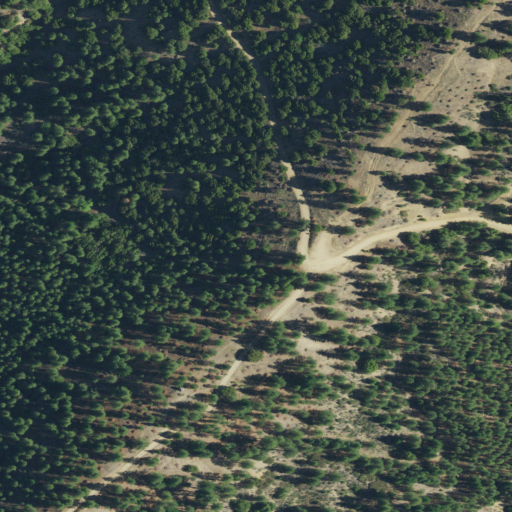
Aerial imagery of gap in California named Rider Gap containing shrub, evergreen forest, open development, mixed forest, low intensity development, and grassland